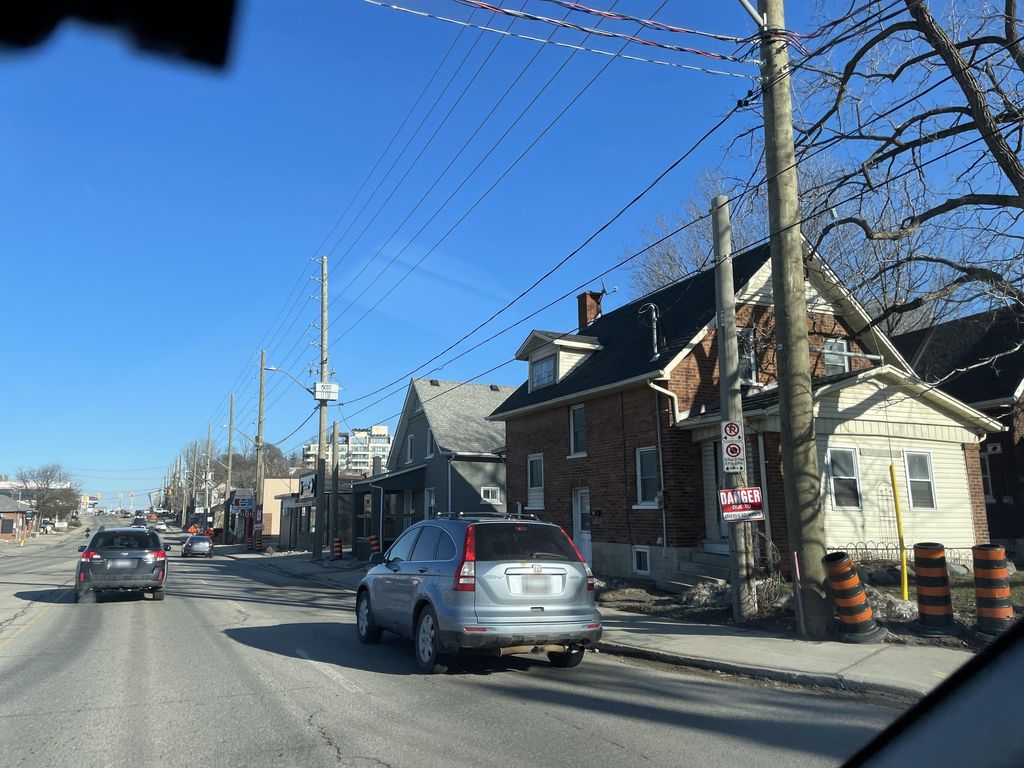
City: kitchener-waterloo